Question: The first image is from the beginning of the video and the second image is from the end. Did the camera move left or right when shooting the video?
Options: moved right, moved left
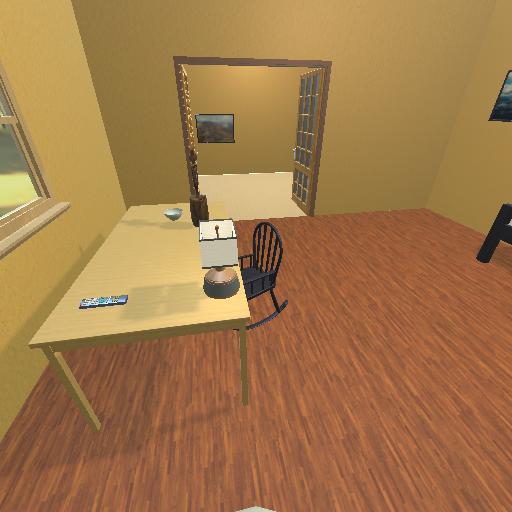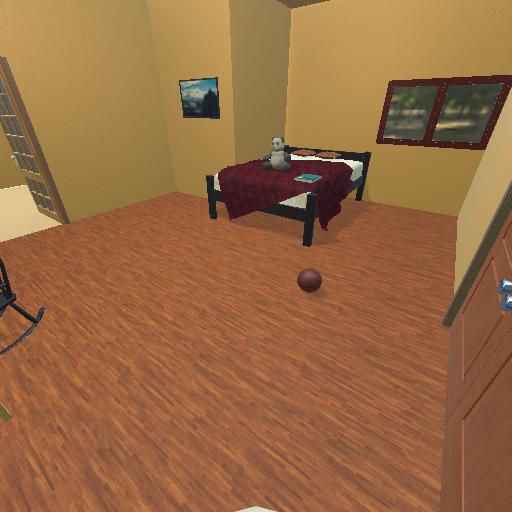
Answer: moved right